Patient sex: F
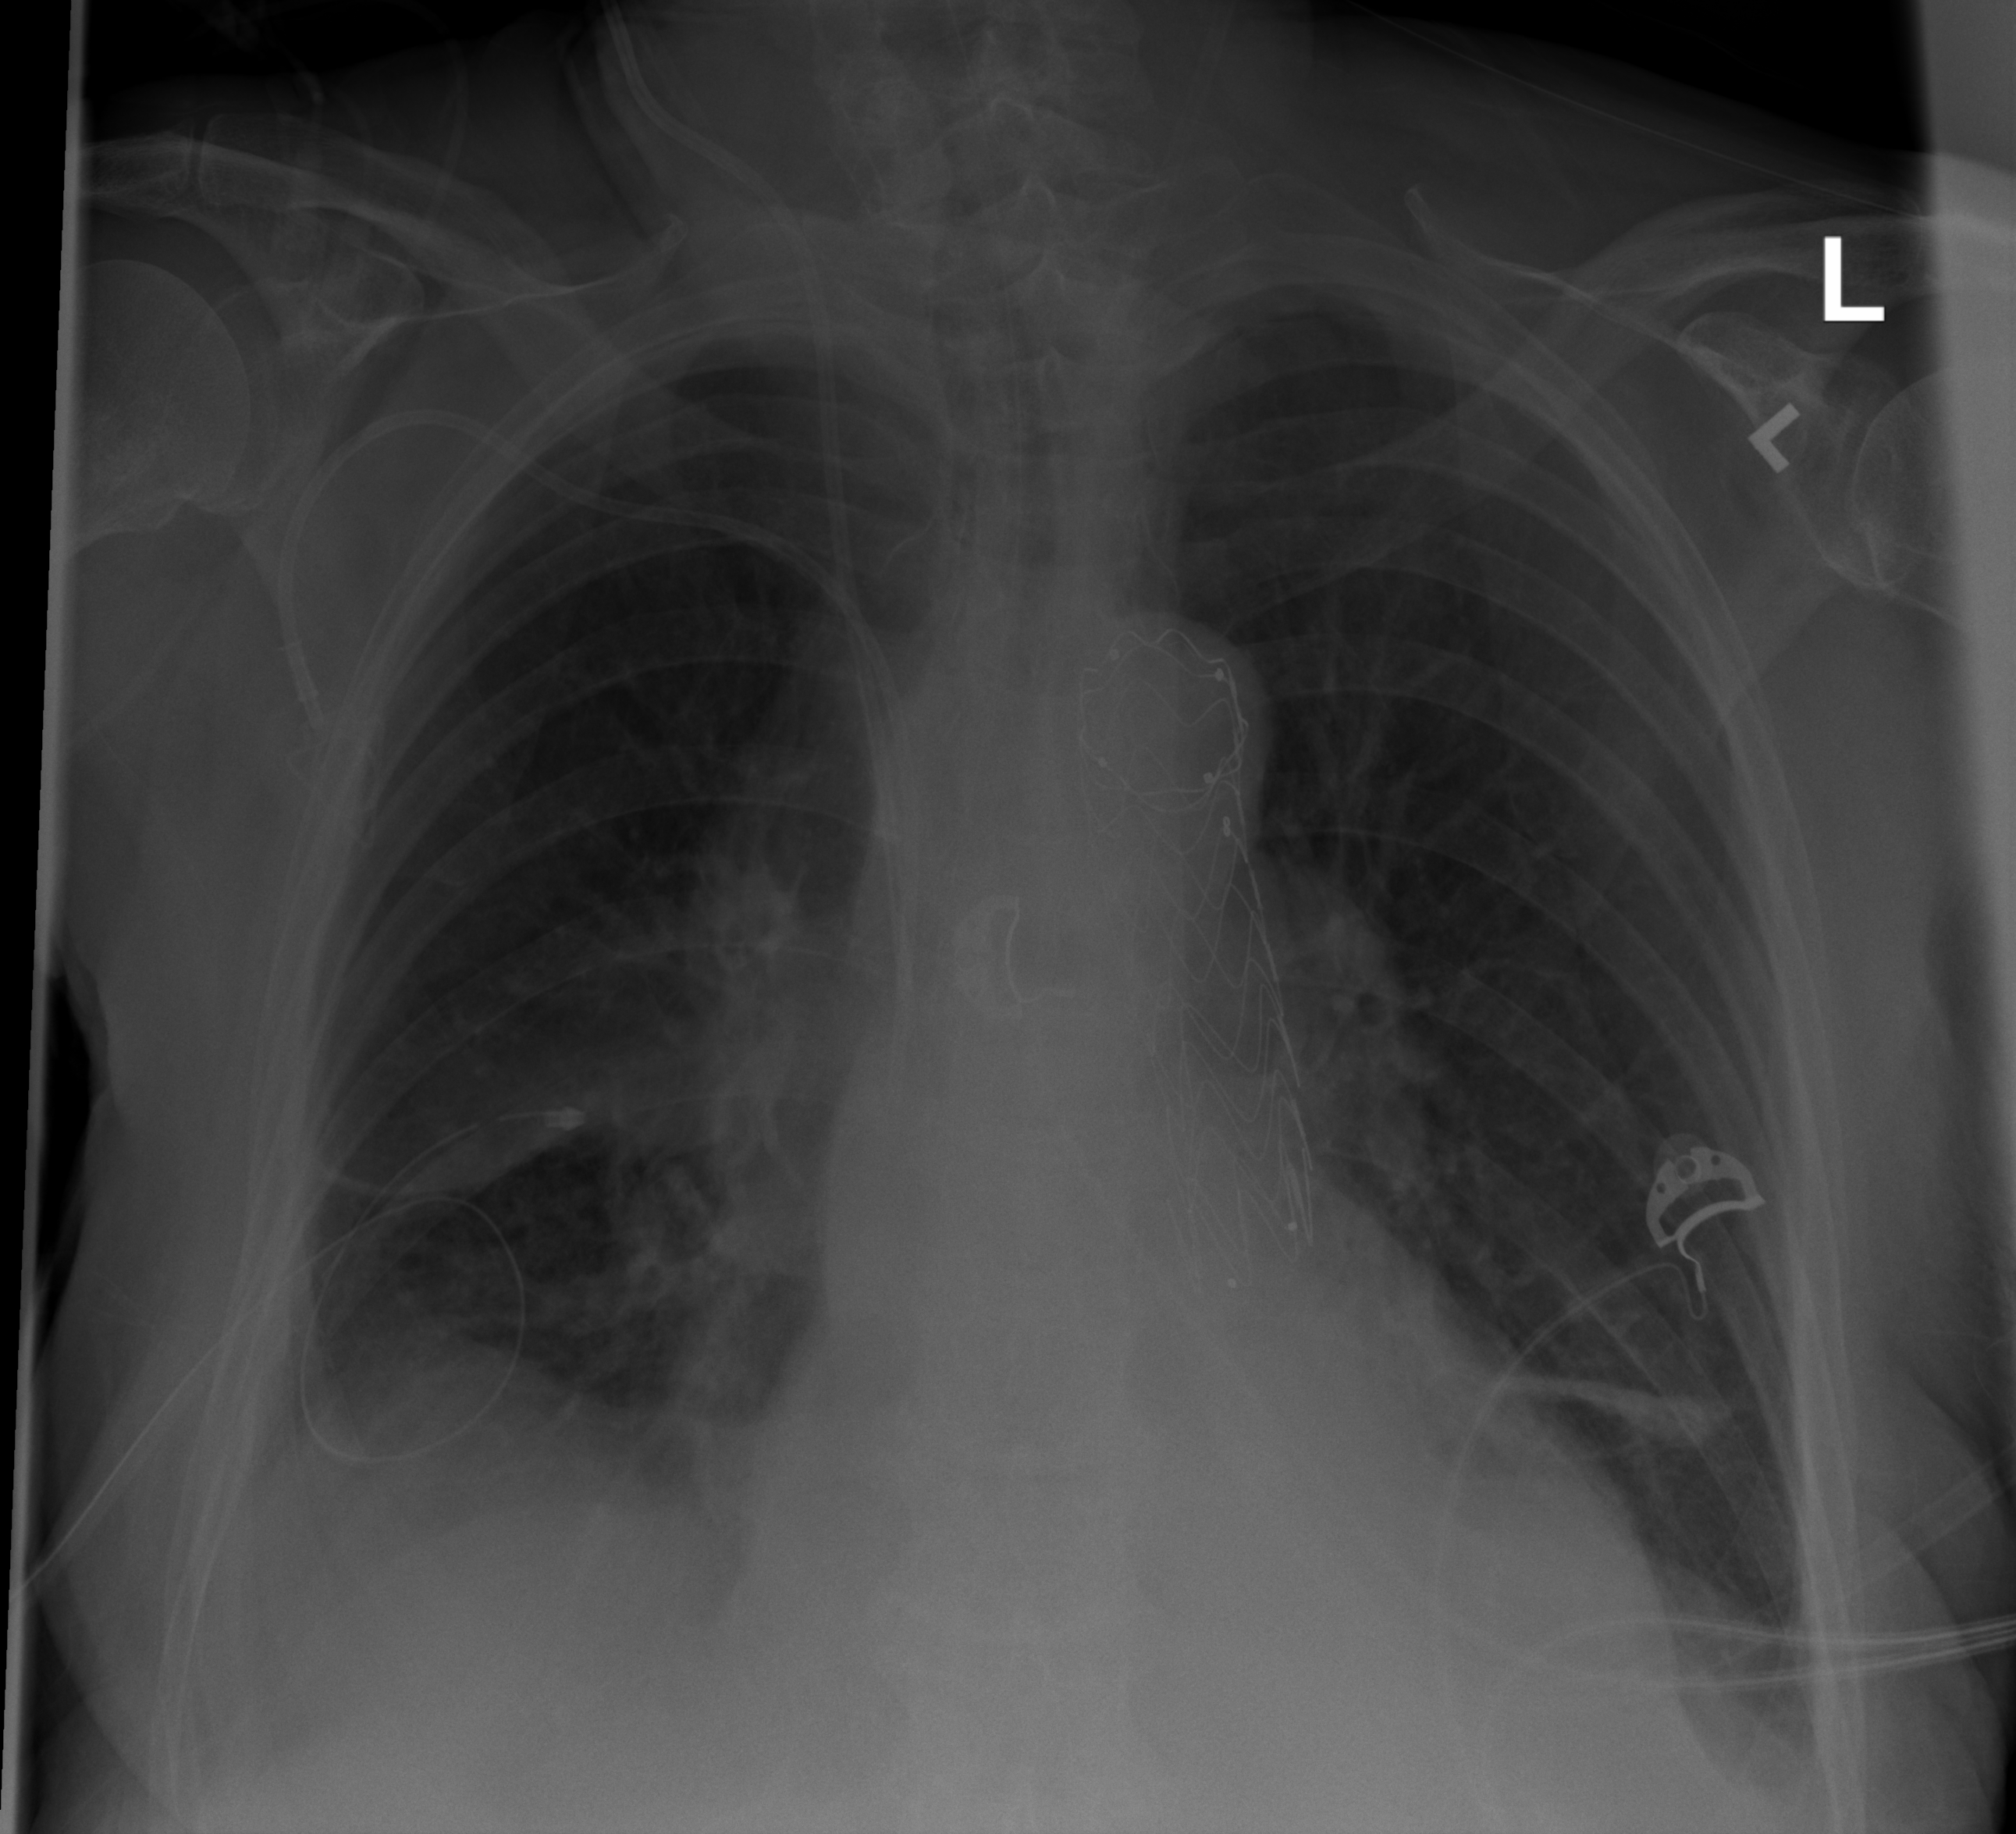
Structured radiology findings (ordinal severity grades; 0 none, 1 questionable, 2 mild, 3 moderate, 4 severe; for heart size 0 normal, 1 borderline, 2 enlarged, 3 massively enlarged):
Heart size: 1
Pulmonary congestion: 0
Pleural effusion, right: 2
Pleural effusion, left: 2
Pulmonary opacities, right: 0
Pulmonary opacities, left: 0
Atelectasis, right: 2
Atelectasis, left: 2